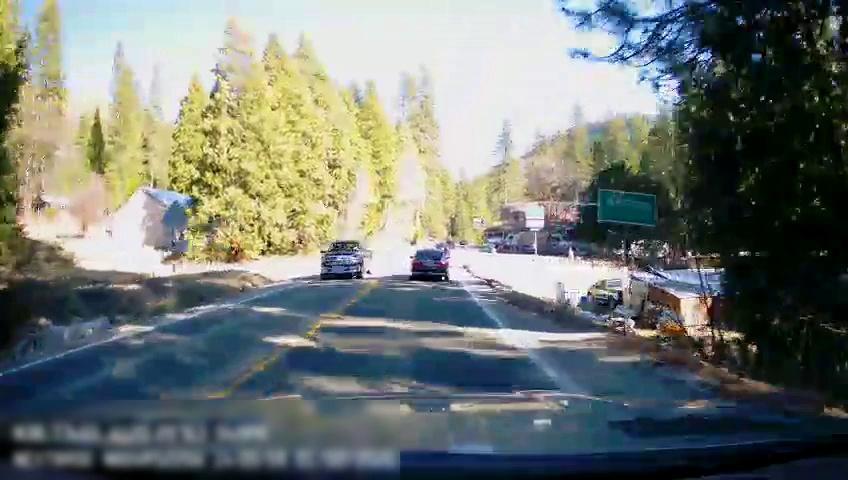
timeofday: Day
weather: Sunny
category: Drivable Space
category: Drivable Space
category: Vehicles | Truck
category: Vehicles | Car
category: Vehicles | Car
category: Vehicles | Bus
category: Vehicles | Car
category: Lanes | Opposite Lane
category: Lanes | Current Lane
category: Lanes | Current Lane
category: Traffic | Signs